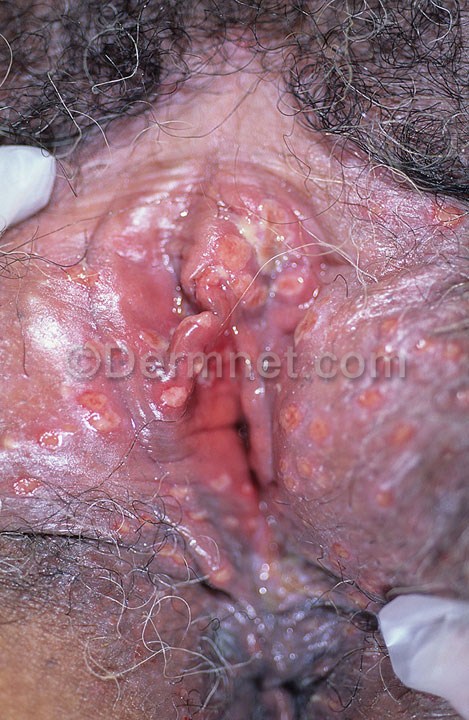
Disease: Herpes HPV and other STDs Photos